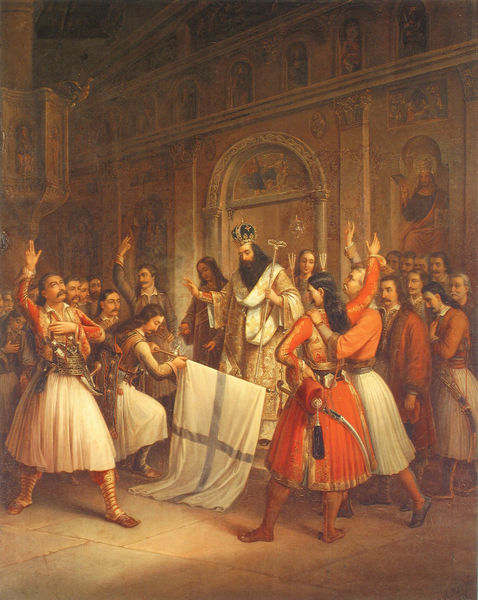
Titel: Der Eidesschwur in der Kirche Aghia Lavra
Künstler: Theodoros Vryzakis
Institution: Athen, Benaki Museum
Schlagwörter: gemälde, umhang, finger, kleider, männer, raum, gebäude, rot, schloss, gesellschaft, rock, tanz, bart, bärte, feier, hände, haare, krone, bilder, röcke, fahne, flagge, pilaster, saal, rundbogen, banner, krieg, kaiser, könig, soldaten, burg, torbogen, säbel, sieg, niederlage, fresken, historienmalerei, empfang, ehre, historiengemälde, huldigung, gmälde, fresko, begrüßung, feierlichkeit, schwur, zepter, szepter, treue, ehrung, nischen, festsaal, eid, türken, ungarn, krummsäbel, respekt, sbel, kontusz